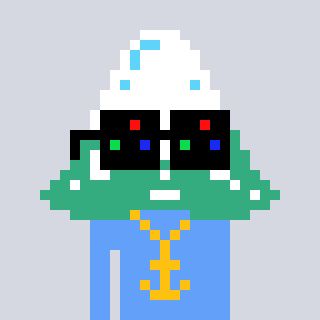
a pixel art character with square black sunglasses, a snowy mountain-shaped head and a blue-colored body on a cool background